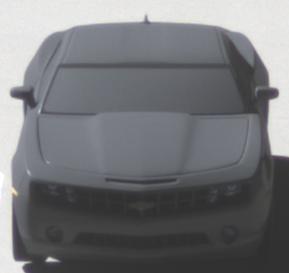
Make: Chevrolet
Model: Camaro Cabriolet 6.2 V8
Detailed model: Camaro (V) Coupé
Model produced from: 2011/09
Model produced until: 2014/02
Doors: 2
Color: gray
Road condition: dry road
Daytime: morning or afternoon
Contrast: high contrast